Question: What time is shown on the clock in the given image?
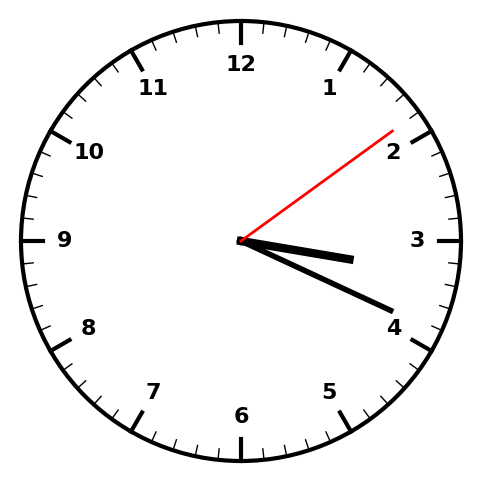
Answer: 03:19:09